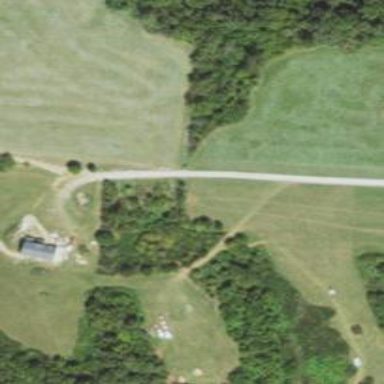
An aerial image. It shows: Driveway.